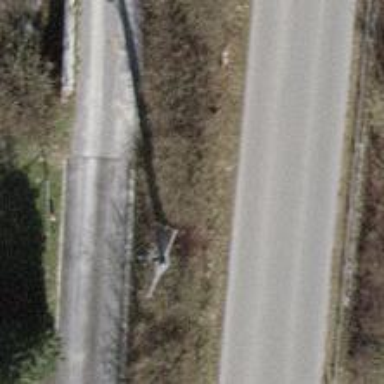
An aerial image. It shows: Concrete power pole.